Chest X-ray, AP view. Patient: 21 years old, sex M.
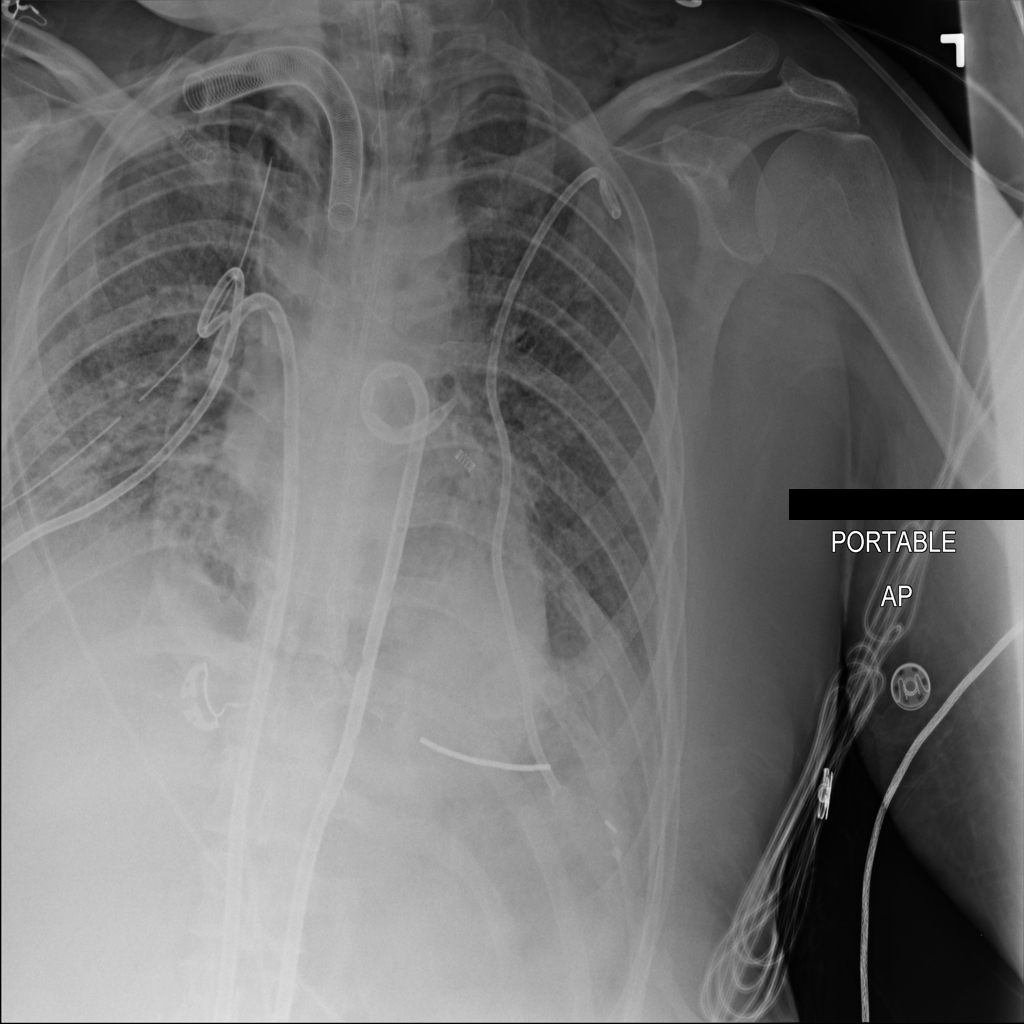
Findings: No Finding